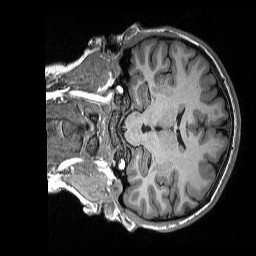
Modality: T1w
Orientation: coronal
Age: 24
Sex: female
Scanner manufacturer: siemens
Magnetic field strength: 3 T
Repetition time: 2.3 s
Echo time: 0.00298 s